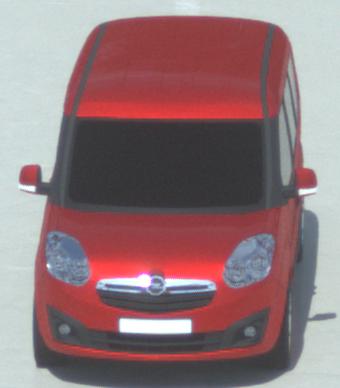
Make: Opel
Model: Combo Combi L1H1 1.4
Detailed model: Combo (D) Combi
Model produced from: 2012/01
Model produced until: 2013/11
Doors: 5
Color: red
Road condition: wet road
Daytime: midday
Contrast: high contrast